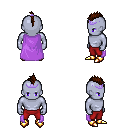
a pixel art fantasy rpg character, male body template, dark elf, purple skin, lavender cape, red pants, brown mohawk hairstyle, purple tiara, gold boots, four views (front, back, left, right), 2x2 character sprite sheet, small pixel art, hard edges, no anti-aliasing